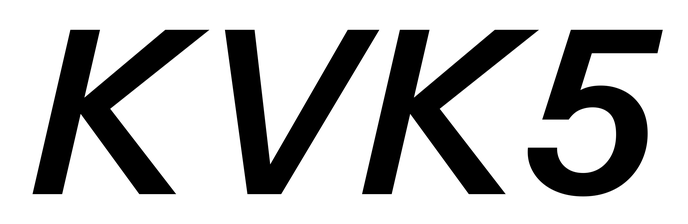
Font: InstrumentSans-Italic_SemiBold_Italic